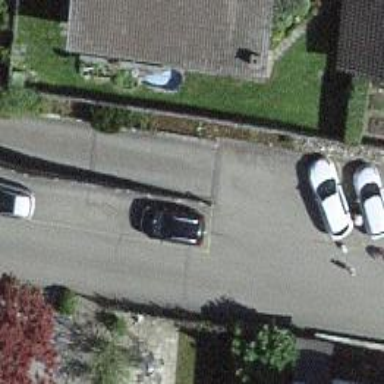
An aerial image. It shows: Road serving as parking aisle.